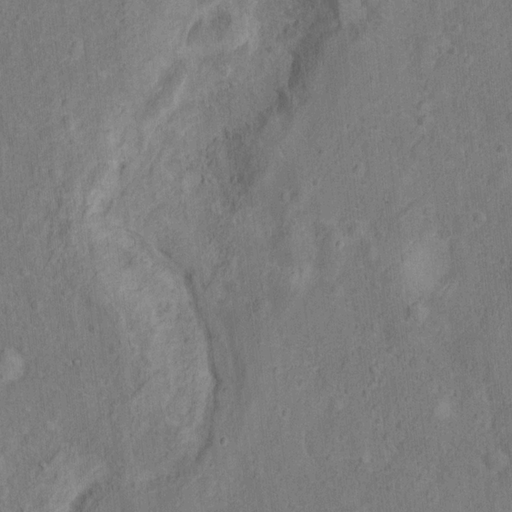
Classes present: Background